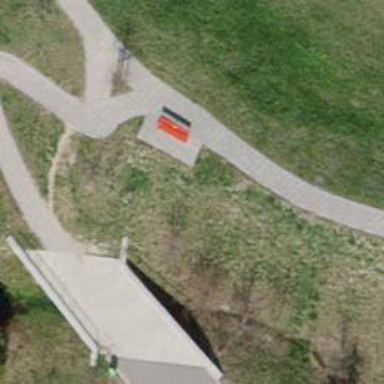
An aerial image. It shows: Red bench.